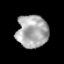
Tissue: prostate
Cell type: T cells
Senescence score: 0.3132
Nuclear area (px): 1007
Mean DAPI intensity: 169.478